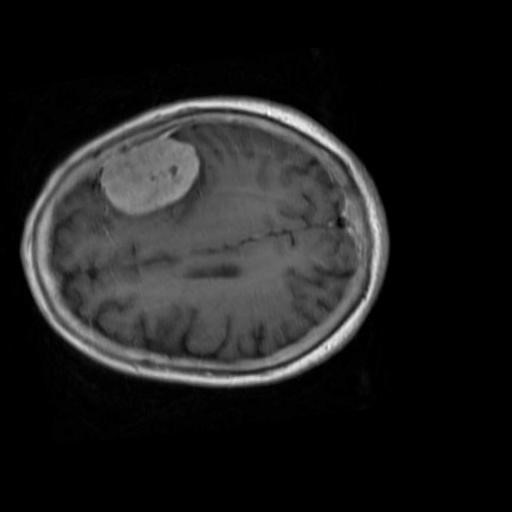
Label: brain_menin